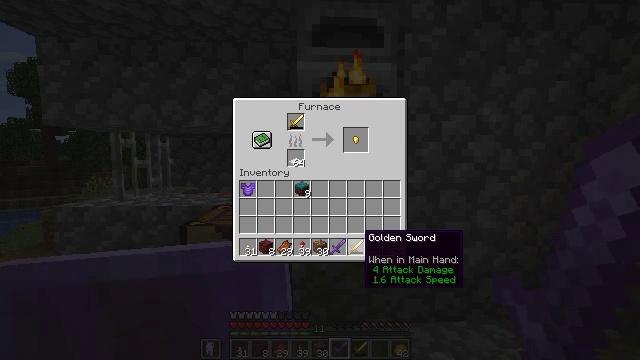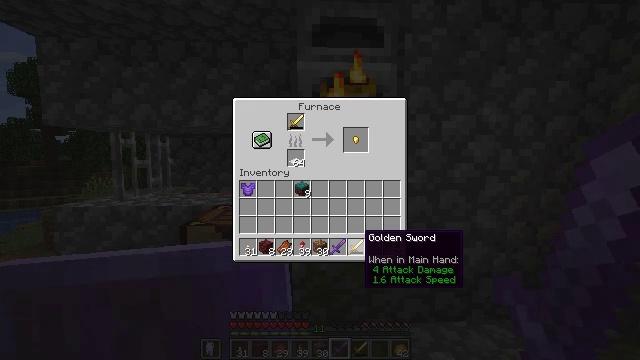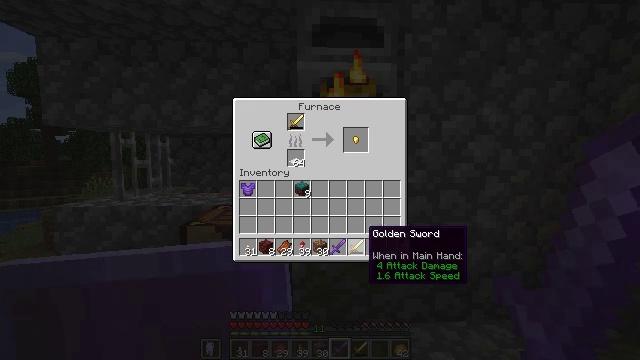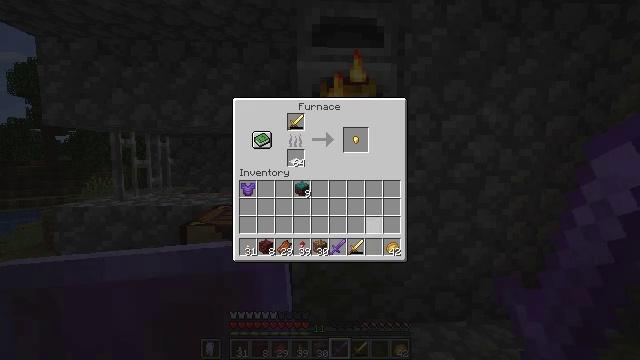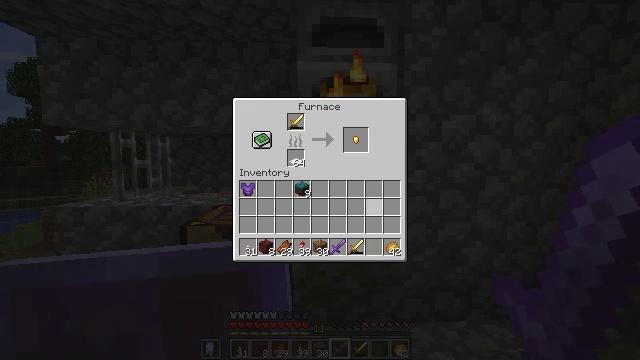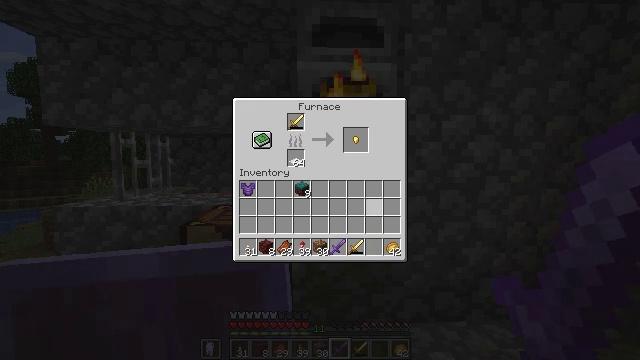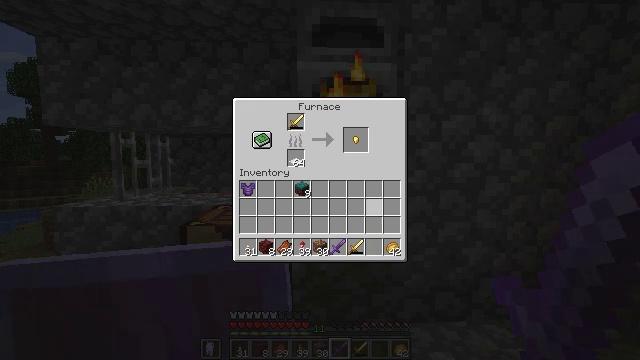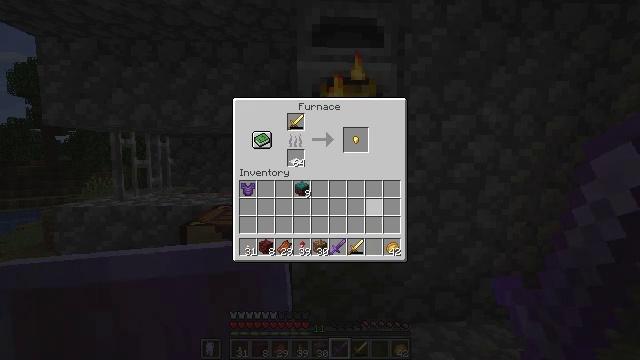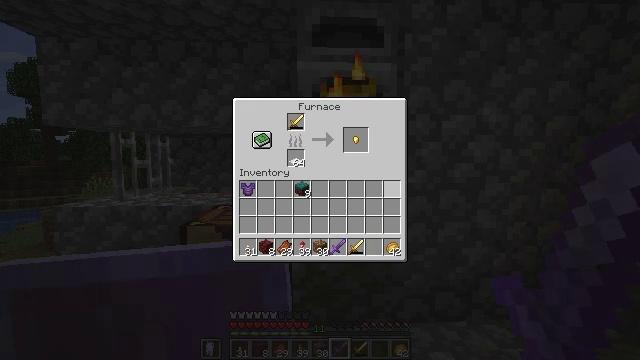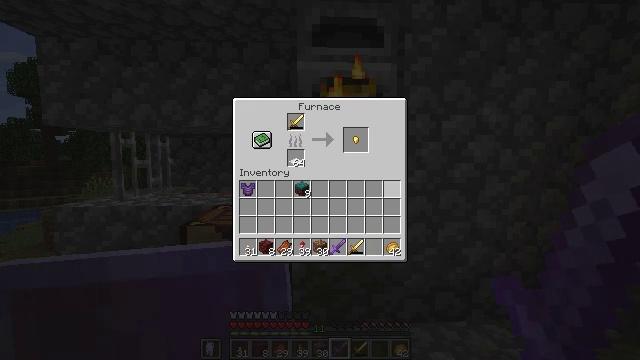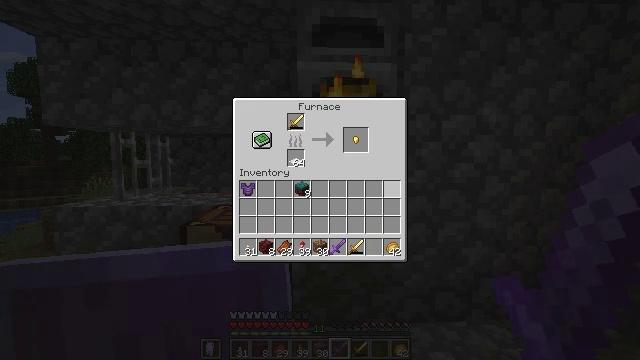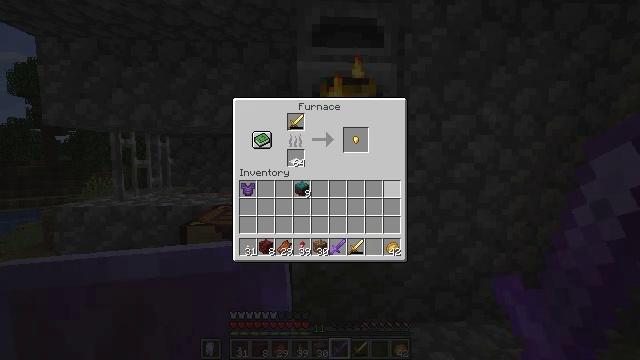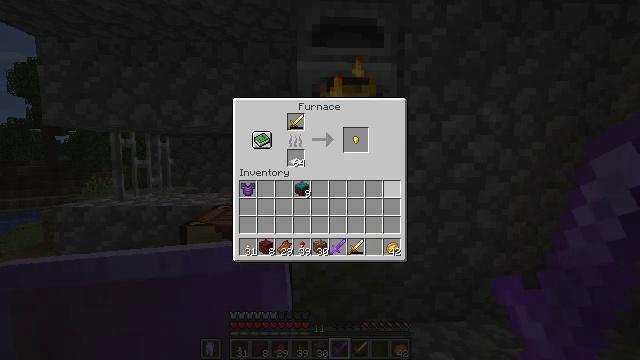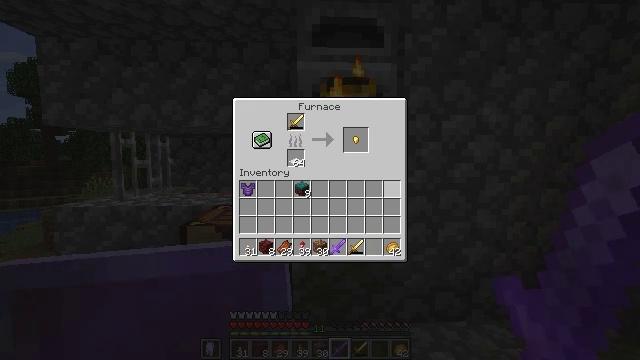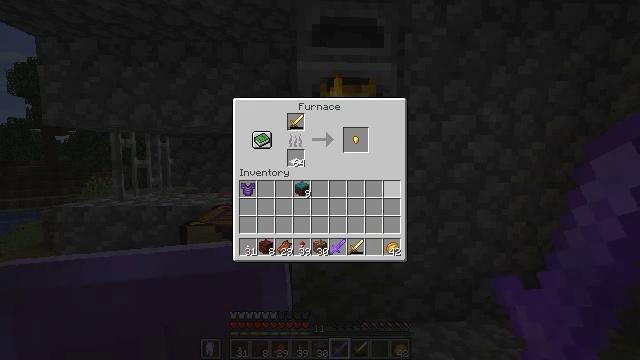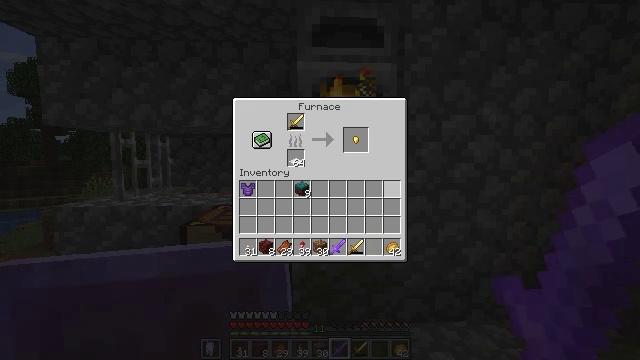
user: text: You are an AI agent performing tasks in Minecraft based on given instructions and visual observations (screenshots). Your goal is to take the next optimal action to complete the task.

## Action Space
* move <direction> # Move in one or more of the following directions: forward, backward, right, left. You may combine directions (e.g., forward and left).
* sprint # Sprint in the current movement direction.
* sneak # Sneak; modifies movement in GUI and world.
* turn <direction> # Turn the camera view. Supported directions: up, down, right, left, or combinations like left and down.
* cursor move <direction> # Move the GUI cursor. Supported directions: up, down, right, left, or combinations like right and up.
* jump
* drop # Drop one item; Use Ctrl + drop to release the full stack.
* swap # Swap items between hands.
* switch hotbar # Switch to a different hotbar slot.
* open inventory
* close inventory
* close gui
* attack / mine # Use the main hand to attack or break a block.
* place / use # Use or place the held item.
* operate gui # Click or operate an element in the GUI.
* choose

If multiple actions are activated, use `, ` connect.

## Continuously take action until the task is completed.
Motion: motion action
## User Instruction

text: Make gold nugget using the gold ingot.
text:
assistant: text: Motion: sneak
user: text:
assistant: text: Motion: no_op
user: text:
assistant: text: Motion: cursor move right and up
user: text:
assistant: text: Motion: no_op
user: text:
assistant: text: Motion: no_op
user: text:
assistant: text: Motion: no_op
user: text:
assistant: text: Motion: no_op
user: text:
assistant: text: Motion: no_op
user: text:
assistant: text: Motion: no_op
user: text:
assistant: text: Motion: no_op
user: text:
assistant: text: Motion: no_op
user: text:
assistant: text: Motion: no_op
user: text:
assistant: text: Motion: no_op
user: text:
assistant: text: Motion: no_op
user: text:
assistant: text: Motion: no_op
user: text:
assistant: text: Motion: no_op
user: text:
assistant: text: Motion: no_op
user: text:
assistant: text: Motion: no_op
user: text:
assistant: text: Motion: no_op
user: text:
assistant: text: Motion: no_op
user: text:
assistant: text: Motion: no_op
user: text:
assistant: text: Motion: no_op
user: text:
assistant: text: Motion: no_op
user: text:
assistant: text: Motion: no_op
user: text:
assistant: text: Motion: no_op
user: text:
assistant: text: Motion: no_op
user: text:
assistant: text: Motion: no_op
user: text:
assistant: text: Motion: cursor move left
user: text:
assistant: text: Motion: cursor move up
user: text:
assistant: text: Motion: no_op